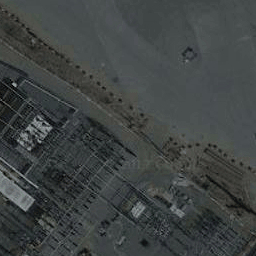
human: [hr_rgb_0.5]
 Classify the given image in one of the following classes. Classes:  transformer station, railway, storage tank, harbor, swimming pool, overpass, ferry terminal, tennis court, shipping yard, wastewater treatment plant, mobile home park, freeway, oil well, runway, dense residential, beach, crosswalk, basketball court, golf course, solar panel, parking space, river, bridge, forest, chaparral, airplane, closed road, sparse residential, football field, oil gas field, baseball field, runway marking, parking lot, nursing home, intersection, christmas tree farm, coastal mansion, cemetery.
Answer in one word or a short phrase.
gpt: transformer station